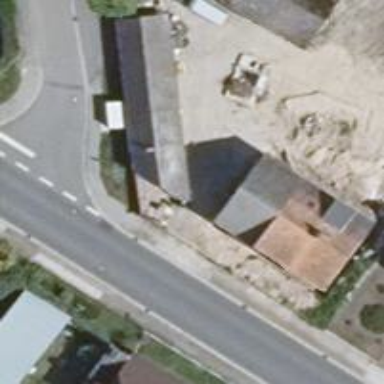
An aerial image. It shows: House with flat light gray roof.